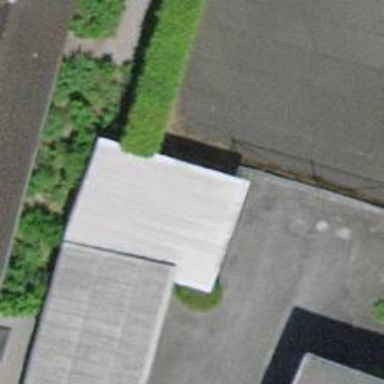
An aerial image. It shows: Hedge barrier.